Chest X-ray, PA view. Patient: 67 years old, sex M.
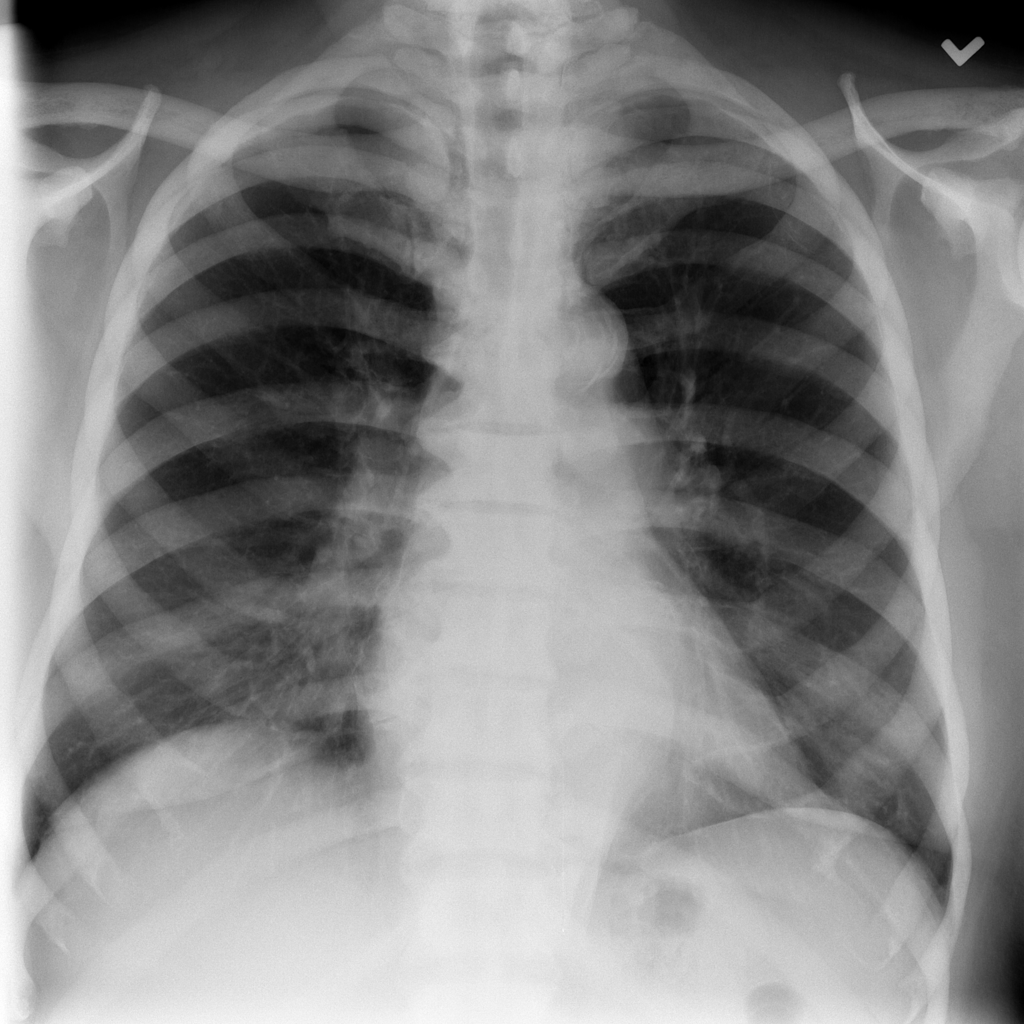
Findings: Effusion